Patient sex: M
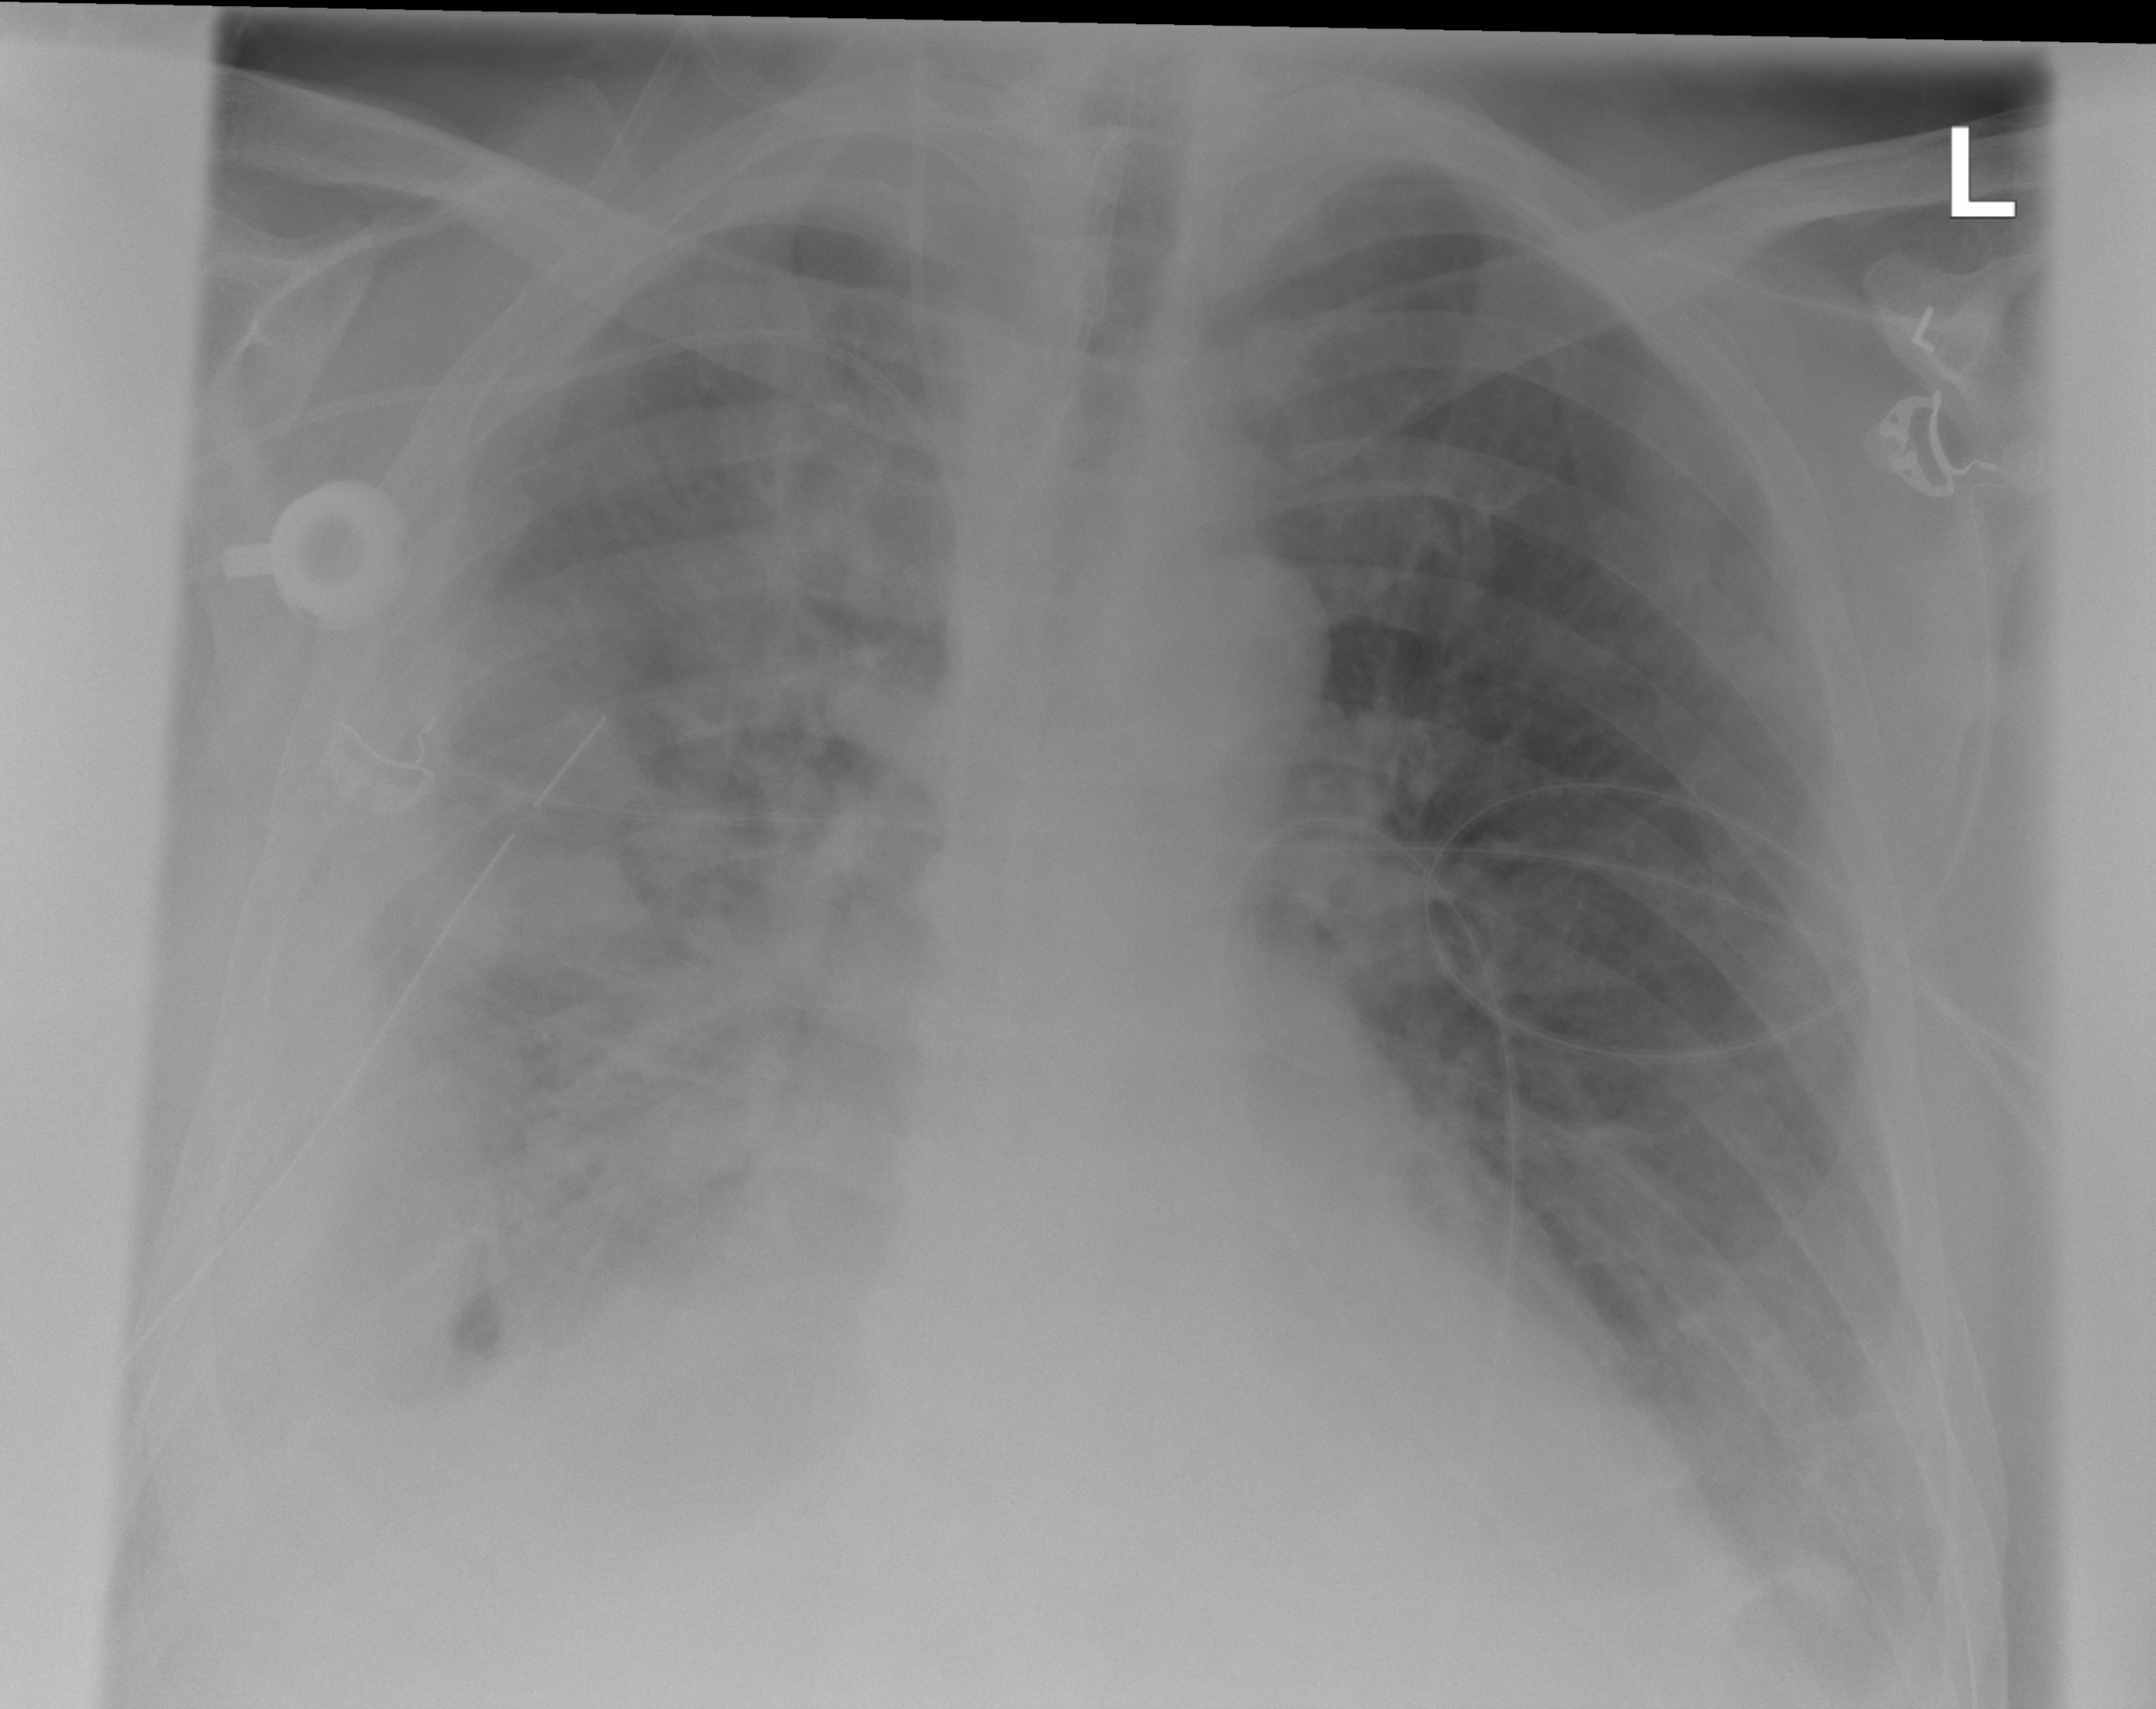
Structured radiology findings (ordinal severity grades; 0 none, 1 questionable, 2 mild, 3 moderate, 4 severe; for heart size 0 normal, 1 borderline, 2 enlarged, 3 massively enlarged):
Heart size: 2
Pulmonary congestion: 0
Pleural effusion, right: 2
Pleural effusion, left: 0
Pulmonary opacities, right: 1
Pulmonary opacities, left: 0
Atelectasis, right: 2
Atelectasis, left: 2